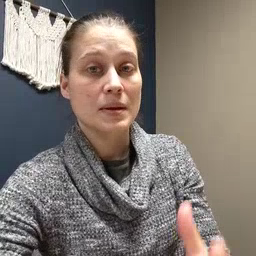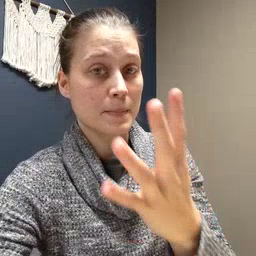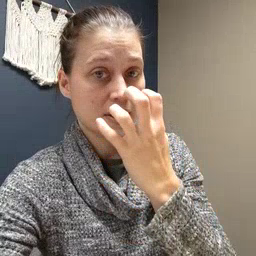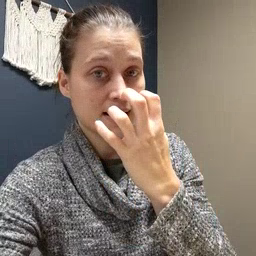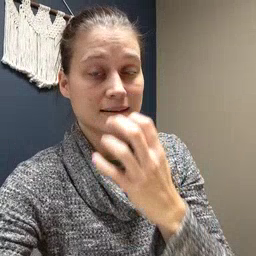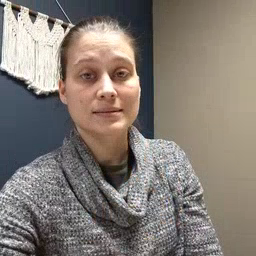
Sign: mad